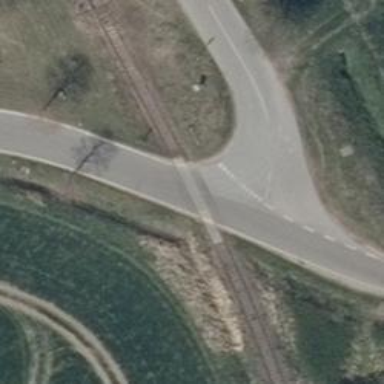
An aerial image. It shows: Railway signal.